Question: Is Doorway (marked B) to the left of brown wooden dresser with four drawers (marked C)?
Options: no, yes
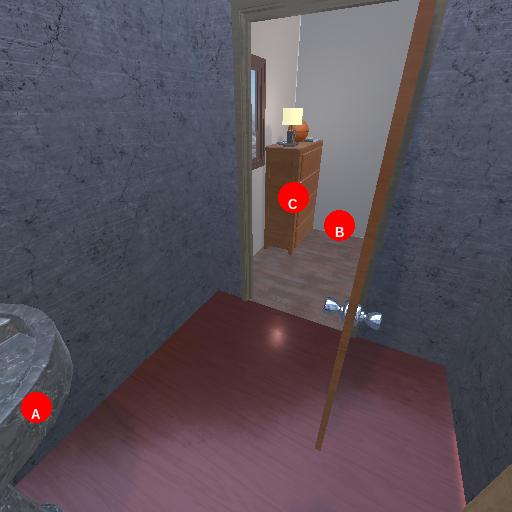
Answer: no